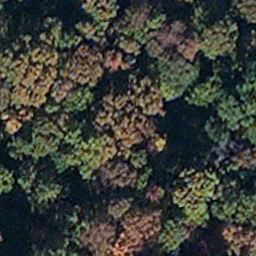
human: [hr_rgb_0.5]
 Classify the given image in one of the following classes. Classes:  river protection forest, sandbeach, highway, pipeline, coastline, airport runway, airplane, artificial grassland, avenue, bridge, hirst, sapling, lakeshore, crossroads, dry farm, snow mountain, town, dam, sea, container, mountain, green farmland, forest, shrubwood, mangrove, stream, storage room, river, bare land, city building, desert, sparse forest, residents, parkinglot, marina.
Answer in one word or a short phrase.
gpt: mangrove